Aerial crown-view tile of a tropical tree (Barro Colorado Island, Panama), acquired 20250124:
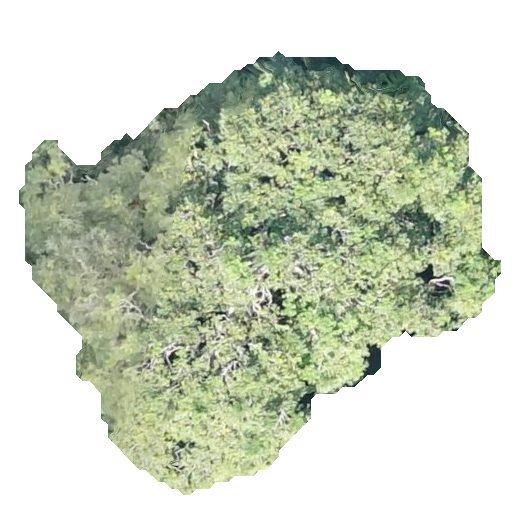
Species: Jacaranda copaia
GBIF accepted scientific name: Jacaranda copaia
Crown area: 202.453 m²